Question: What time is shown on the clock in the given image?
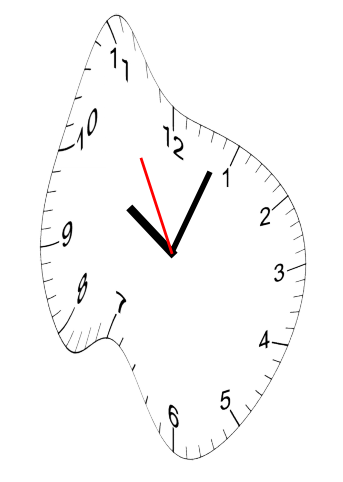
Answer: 10:03:55